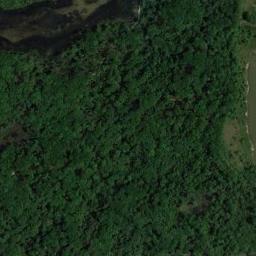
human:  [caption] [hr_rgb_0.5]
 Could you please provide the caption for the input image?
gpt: The forest has a lot of dense dark green trees and some clearings are also in the forest .

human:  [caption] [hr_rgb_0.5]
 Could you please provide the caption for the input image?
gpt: Many turquoise trees are in a forest .

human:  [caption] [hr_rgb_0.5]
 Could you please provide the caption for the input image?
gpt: The forest is next to the grass .

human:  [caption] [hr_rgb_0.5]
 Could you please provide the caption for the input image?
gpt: This is a dense forest .

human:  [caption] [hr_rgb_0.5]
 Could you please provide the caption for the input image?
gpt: A dense forest with many green trees .